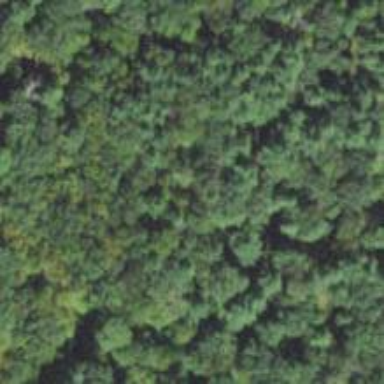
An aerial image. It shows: Mixed leaf woodland.